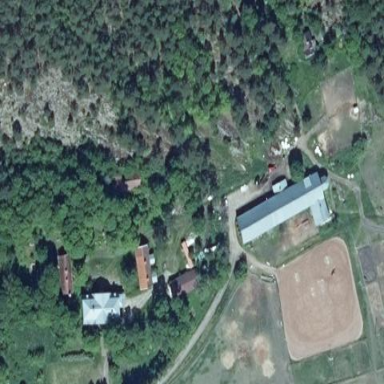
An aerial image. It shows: Farmyard area.